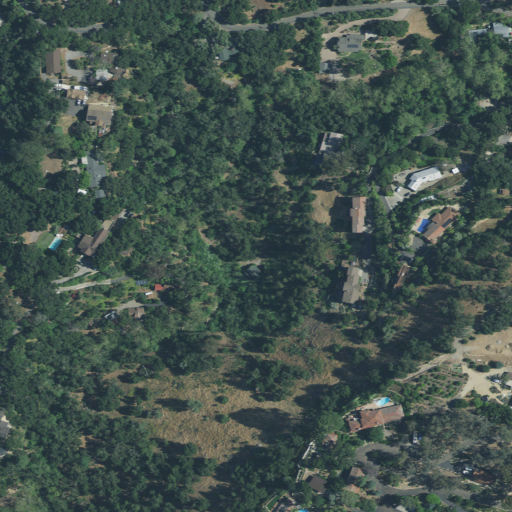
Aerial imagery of valley in California named Rattlesnake Canyon containing evergreen forest, open development, shrub, mixed forest, woody wetlands, and low intensity development